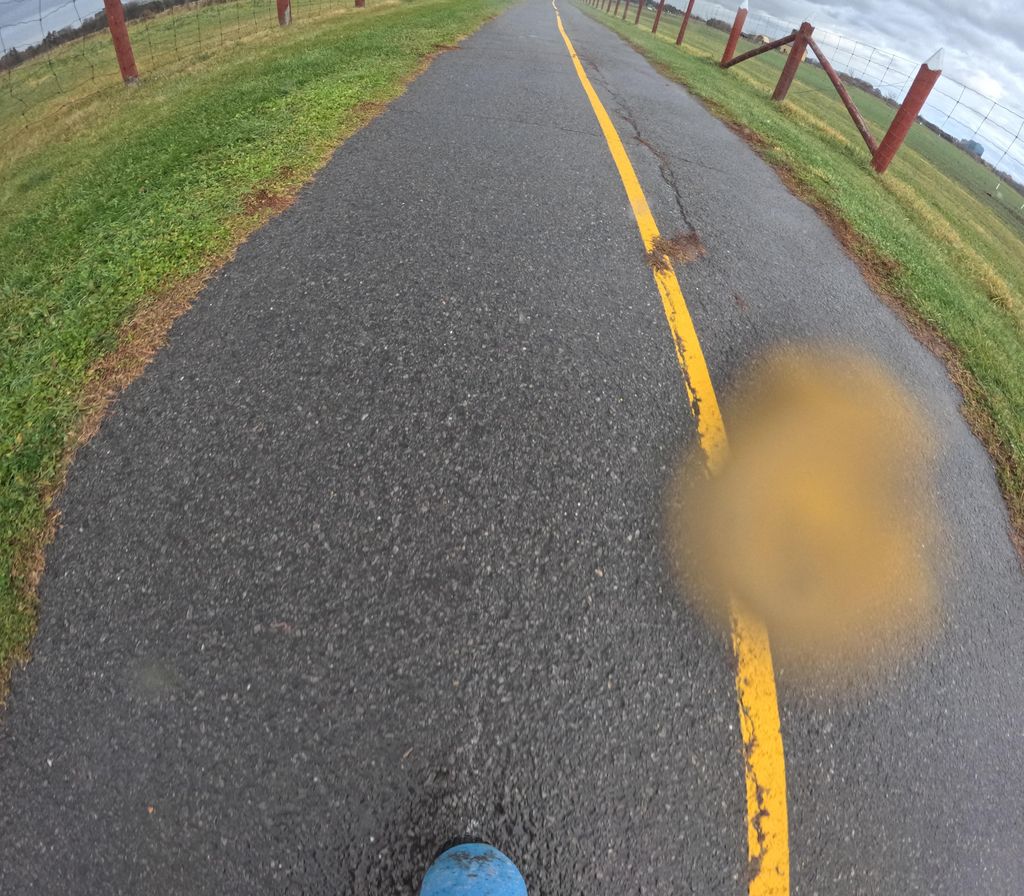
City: ottawa-gatineau